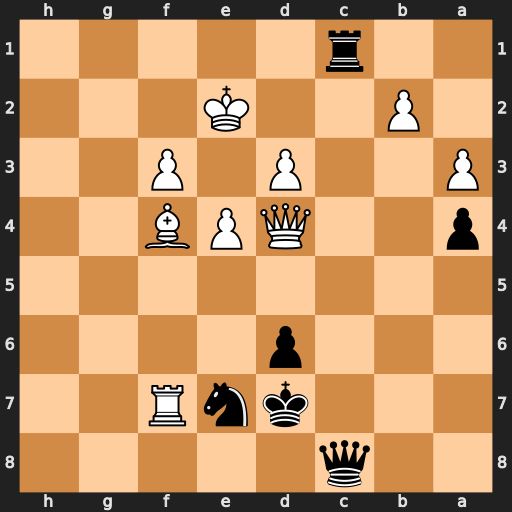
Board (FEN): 2q5/3knR2/3p4/8/p2QPB2/P2P1P2/1P2K3/2r5
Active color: b
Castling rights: -
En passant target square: -
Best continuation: Qc2+ Bd2 Qd1+ Ke3 Qg1+